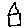
Label: house